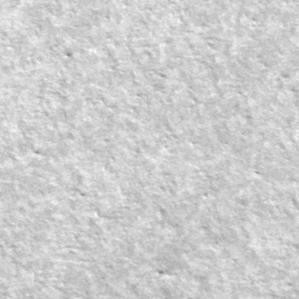
Label: frost